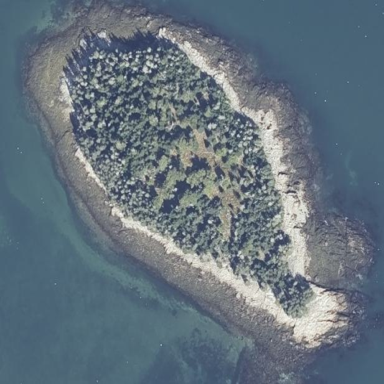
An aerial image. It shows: Island with natural coastline.